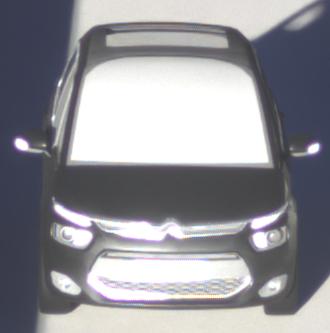
Make: Citroen
Model: Grand C4 Picasso VTi 120
Detailed model: Grand C4 Picasso (II)
Model produced from: 2013/10
Model produced until: 2015/02
Doors: 5
Color: black
Road condition: wet road
Daytime: sunrise or sunset
Contrast: high contrast